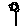
Label: flower